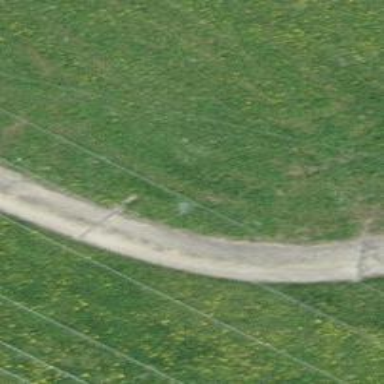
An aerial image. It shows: Track with grade2 tracktype.